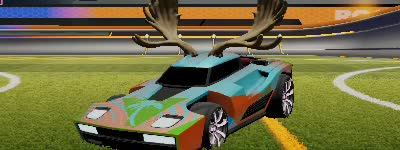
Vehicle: breakout